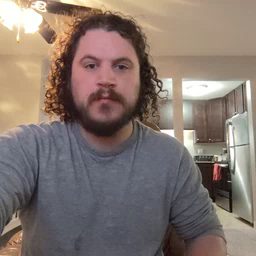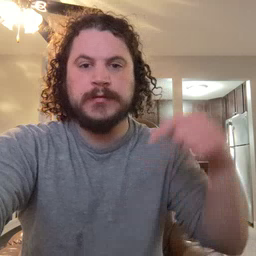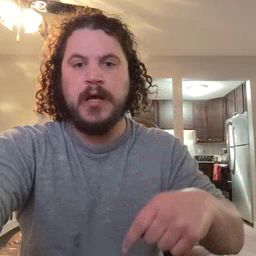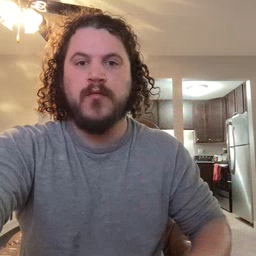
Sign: down